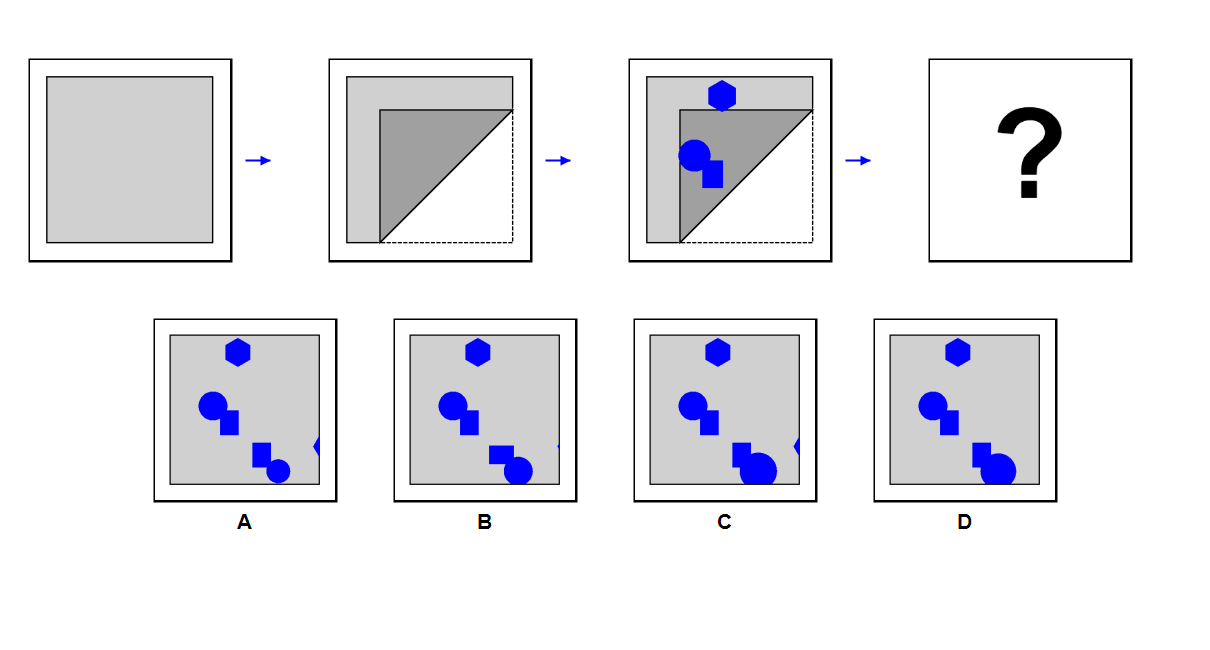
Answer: B